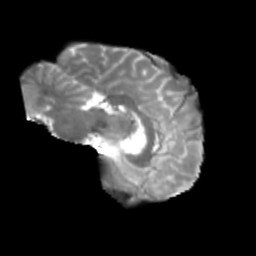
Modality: T2w
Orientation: sagittal
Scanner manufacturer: siemens
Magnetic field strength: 3 T
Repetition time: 4 s
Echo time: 0.0594 s